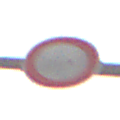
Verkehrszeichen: VerbotFahrzeugeAllerArt
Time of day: MorningAfternoon
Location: Outdoor (Nature)
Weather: PartlyCloudy
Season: Winter
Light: Natural